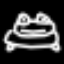
Label: frog